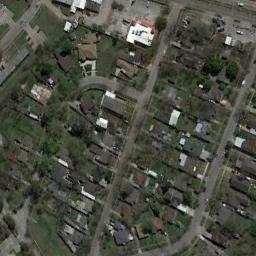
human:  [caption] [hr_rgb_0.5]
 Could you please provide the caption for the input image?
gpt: The dense residential is next to the road and some trees .

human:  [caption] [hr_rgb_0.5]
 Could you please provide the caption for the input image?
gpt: There are trees all around the house .

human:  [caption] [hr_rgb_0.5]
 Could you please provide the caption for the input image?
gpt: A dense residential area has a lot of greenery and lots of houses neatly arranged .

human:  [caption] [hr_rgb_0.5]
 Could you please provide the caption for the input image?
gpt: There are many roads and neatly arranged houses and trees in densely populated areas .

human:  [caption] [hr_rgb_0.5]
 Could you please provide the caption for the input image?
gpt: There are many black houses and green trees on a dense residential area .